【题型】证明题　【知识点】平面几何　【难度】medium
已知四边形 \(ABCD\) 中，\(E\)，\(F\) 分别是 \(AB\)，\(AD\) 边上的点，\(DE\) 与 \(CF\) 交于点 \(G\).

(1) 如图\textcircled{1}，若四边形 \(ABCD\) 是矩形，且 \(DE \perp CF\). 求证: \(\frac{DE}{CF} = \frac{AD}{CD}\).

(2) 如图\textcircled{2}，若四边形 \(ABCD\) 是平行四边形. 试探究: 当 \(\angle B\) 与 \(\angle EGC\) 满足什么关系时，使得 \(\frac{DE}{CF} = \frac{AD}{CD}\) 成立? 并证明你的结论.

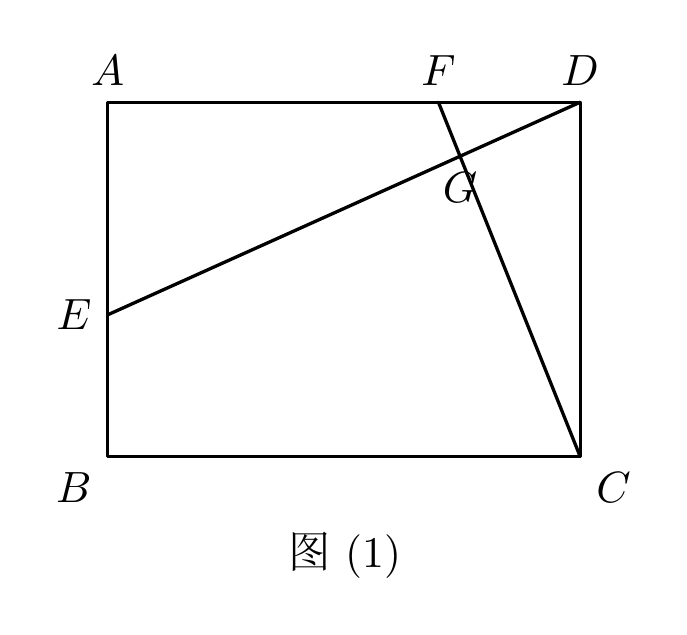
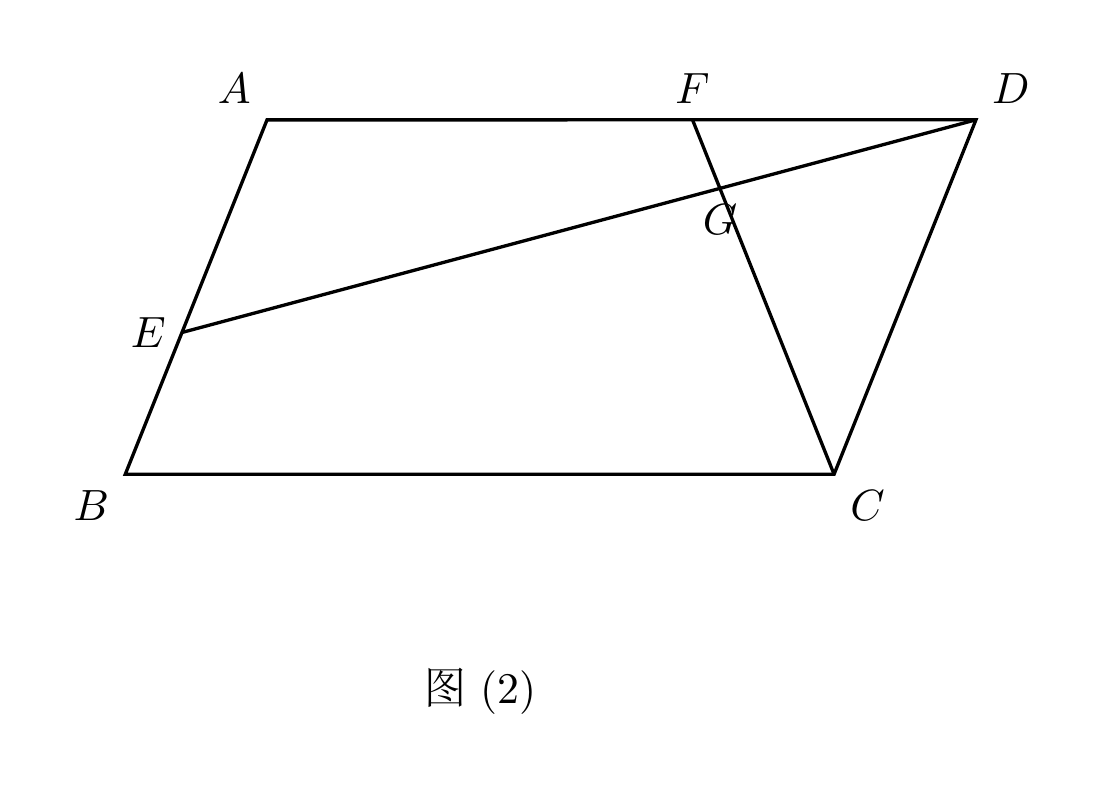
【解答】
【分析】(1) 根据矩形性质得出 \(\angle A = \angle FDC = 90^\circ\)，求出 \(\angle CFD = \angle AED\)，证出 \( \triangle AED \backsim \triangle DFC \) 即可得出结论.

(2) 当 \(\angle B + \angle EGC = 180^\circ\) 时，\(DE \cdot CD = CF \cdot AD\) 成立，证 \( \triangle DFG \backsim \triangle DEA \)，得出 \(\frac{DF}{DG} = \frac{DE}{AD}\)，证 \( \triangle CGD \backsim \triangle CDF \)，得出 \(\frac{DF}{DG} = \frac{CF}{CD}\)，即可得出答案.

【解答】(1) 证明: (1) 证明: 如图 (1), \(\because\) 四边形 \(ABCD\) 是矩形,

\(
\therefore \angle A = \angle FDC = 90^\circ,
\)

\(
\because CF \perp DE,
\)

\(
\therefore \angle DGF = 90^\circ,
\)

\(
\therefore \angle ADE + \angle CFD = 90^\circ,\ \angle ADE + \angle AED = 90^\circ,
\)

\(
\therefore \angle CFD = \angle AED,
\)

\(
\because \angle A = \angle CDF,
\)

\(
\therefore \triangle AED \backsim \triangle DFC,
\)

\(
\therefore \frac{DE}{CF} = \frac{AD}{CD}.
\)

(2) 当 \(\angle B + \angle EGC = 180^\circ\) 时, \(\frac{DE}{CF} = \frac{AD}{CD}\) 成立.

证明: \(\because\) 四边形 \(ABCD\) 是平行四边形,

\(
\therefore \angle B = \angle ADC,\ AD \parallel BC,
\)

\(
\therefore \angle B + \angle A = 180^\circ,
\)

\(
\because \angle B + \angle EGC = 180^\circ,
\)

\(
\therefore \angle A = \angle EGC = \angle FGD,
\)

\(
\because \angle FDG = \angle EDA,
\)

\(
\therefore \triangle DFG \backsim \triangle DEA,
\)

\(
\therefore \frac{DF}{DG} = \frac{DE}{AD},
\)

\(
\because \angle B = \angle ADC,\ \angle B + \angle EGC = 180^\circ,\ \angle EGC + \angle DGC = 180^\circ,
\)

\(
\therefore \angle CGD = \angle CDF,
\)

\(
\because \angle GCD = \angle DCF,
\)

\(
\therefore \triangle CGD \backsim \triangle CDF,
\)

\(
\therefore \frac{DF}{DG} = \frac{CF}{CD},
\)

\(
\therefore \frac{DE}{AD} = \frac{CF}{CD},
\)

\(
\therefore \frac{DE}{CF} = \frac{AD}{CD}.
\)

即当 \(\angle B + \angle EGC = 180^\circ\) 时, \(\frac{DE}{CF} = \frac{AD}{CD}\) 成立.